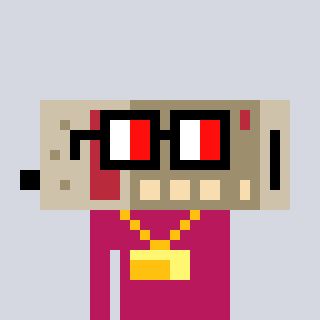
a pixel art character with square glasses with black frames and red eyes, a cordless phone-shaped head and a darkpink-colored body on a cool background